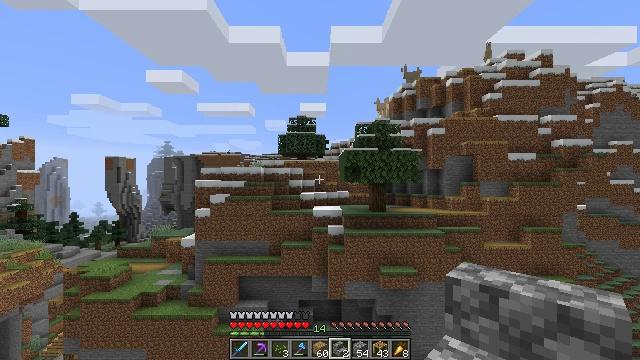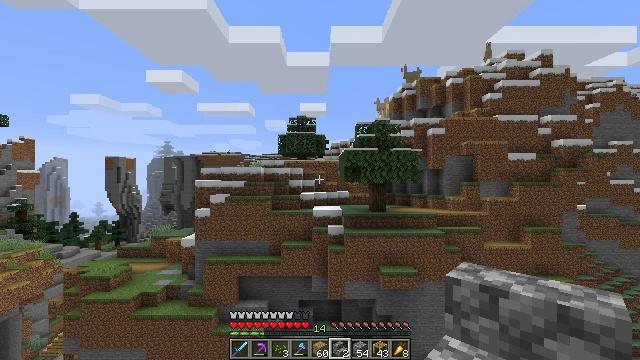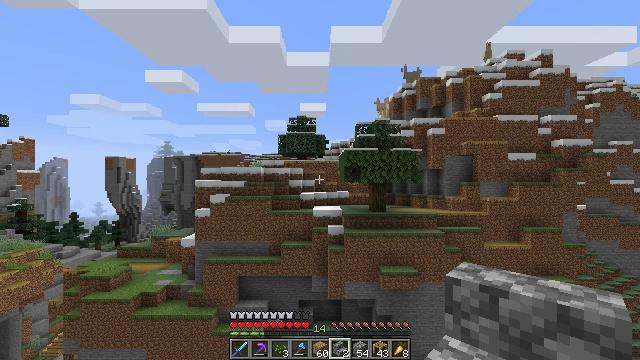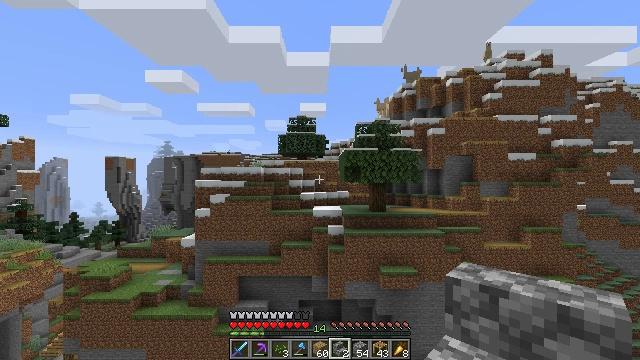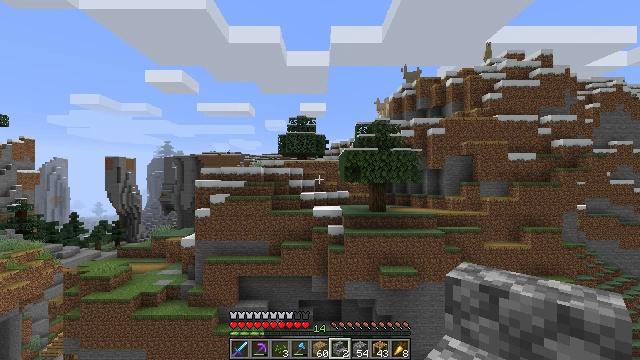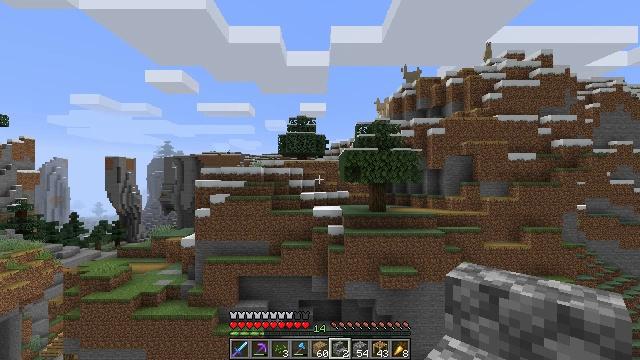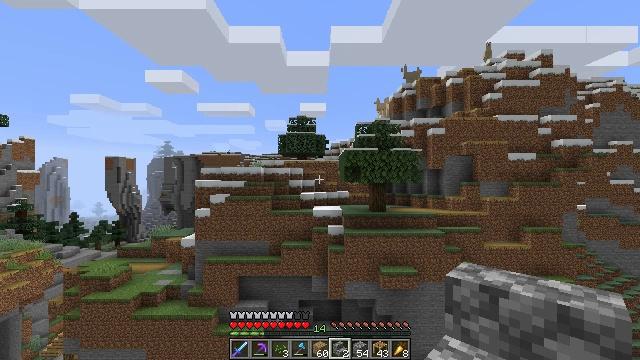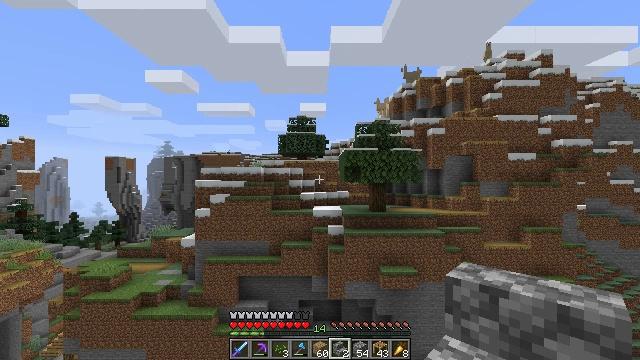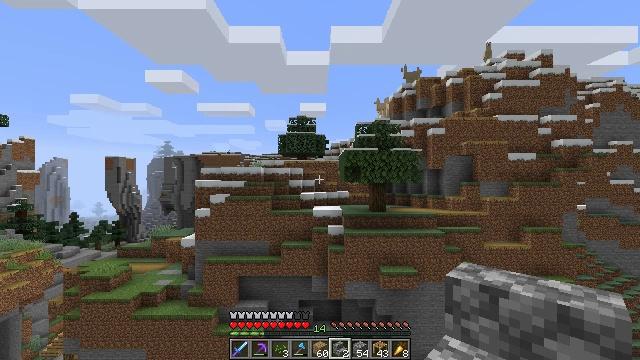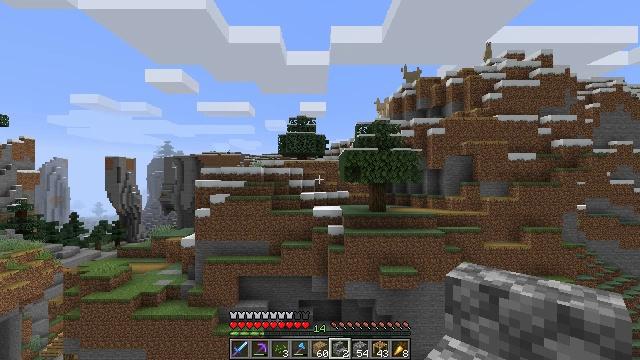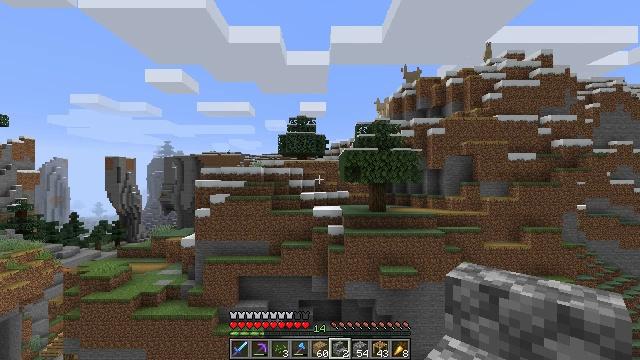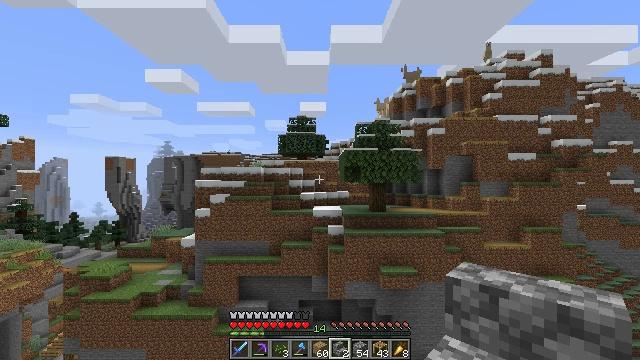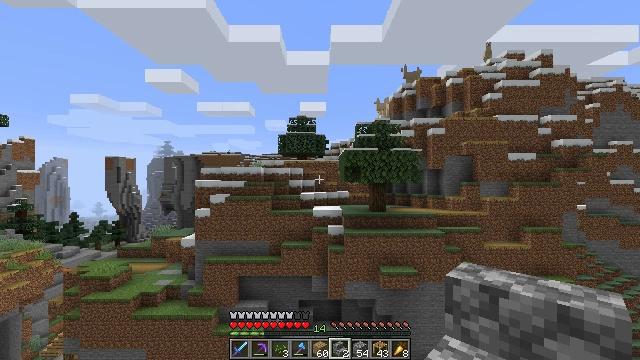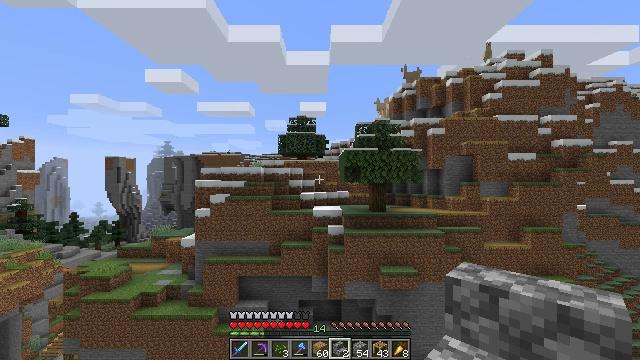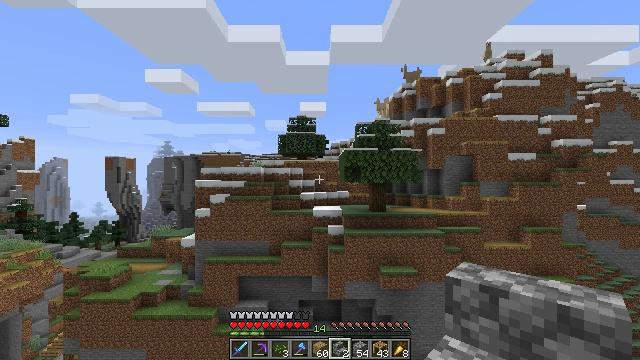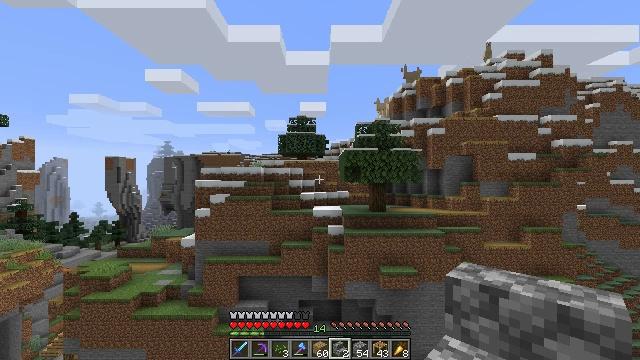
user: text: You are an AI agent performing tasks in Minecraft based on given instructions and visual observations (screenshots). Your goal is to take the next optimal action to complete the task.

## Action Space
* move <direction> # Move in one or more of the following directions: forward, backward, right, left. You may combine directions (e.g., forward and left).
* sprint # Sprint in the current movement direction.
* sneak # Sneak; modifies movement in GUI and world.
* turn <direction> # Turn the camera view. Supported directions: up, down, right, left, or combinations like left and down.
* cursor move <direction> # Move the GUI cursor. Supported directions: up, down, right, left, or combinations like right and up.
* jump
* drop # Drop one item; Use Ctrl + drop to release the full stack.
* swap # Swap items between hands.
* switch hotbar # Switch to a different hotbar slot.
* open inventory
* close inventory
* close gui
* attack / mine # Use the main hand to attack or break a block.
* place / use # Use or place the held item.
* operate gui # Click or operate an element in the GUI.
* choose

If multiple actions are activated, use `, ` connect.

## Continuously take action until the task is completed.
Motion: motion action
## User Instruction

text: Dismantle the scaffolding.
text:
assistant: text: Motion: no_op
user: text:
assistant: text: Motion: no_op
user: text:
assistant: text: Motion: no_op
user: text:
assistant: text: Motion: no_op
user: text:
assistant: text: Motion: no_op
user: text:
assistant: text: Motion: no_op
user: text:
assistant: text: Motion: no_op
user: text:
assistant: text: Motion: no_op
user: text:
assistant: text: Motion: no_op
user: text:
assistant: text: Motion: no_op
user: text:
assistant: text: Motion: no_op
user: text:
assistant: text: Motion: no_op
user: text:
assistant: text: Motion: no_op
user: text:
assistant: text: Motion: no_op
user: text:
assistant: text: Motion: no_op
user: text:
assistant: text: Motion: no_op
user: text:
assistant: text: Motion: no_op
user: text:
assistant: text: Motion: no_op
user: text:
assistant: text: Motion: no_op
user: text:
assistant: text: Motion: no_op
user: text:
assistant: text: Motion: no_op
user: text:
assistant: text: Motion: no_op
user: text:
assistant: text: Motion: no_op
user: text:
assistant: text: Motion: no_op
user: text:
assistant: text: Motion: no_op
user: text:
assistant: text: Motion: no_op
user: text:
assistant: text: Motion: no_op
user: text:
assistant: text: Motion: no_op
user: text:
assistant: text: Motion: no_op
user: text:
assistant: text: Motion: no_op